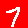
Digit: 7